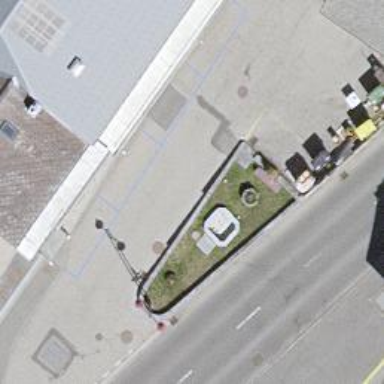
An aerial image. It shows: Beautiful fountain.